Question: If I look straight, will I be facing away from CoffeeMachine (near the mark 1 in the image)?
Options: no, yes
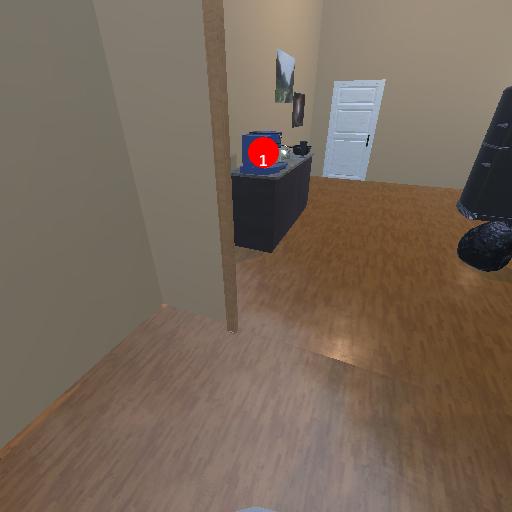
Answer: no